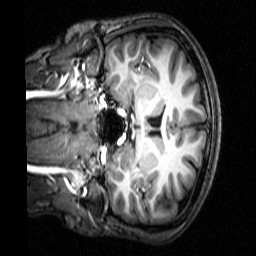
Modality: T1w
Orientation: coronal